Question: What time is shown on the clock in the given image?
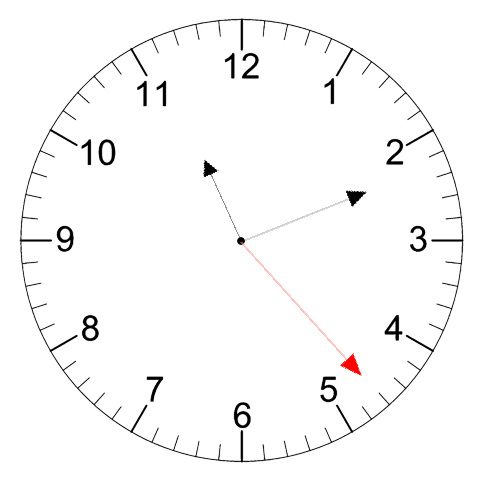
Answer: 11:11:23